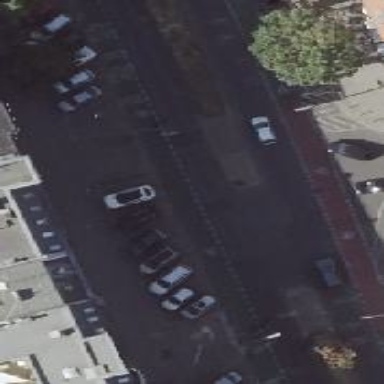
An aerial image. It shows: Primary highway with asphalt surface. Diagonal parking on the right lane with parking on the curb.